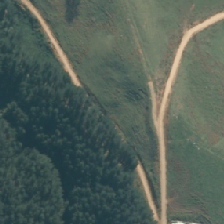
Land cover: high_producing_grassland